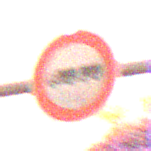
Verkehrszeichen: VerbotLastkraftwagenMitAnhaenger
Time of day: Night
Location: Outdoor (Nature)
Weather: Clear
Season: NotSpecified
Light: Natural